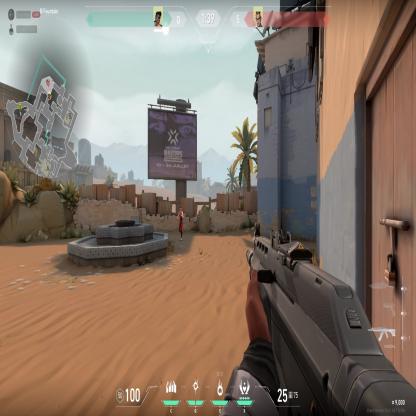
Label: enemy